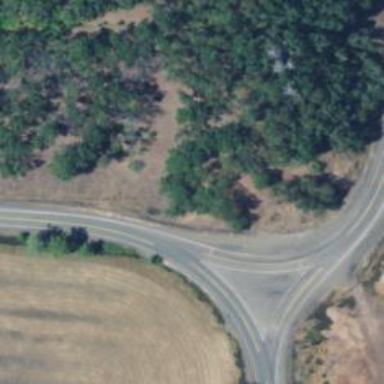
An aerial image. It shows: Stop road.